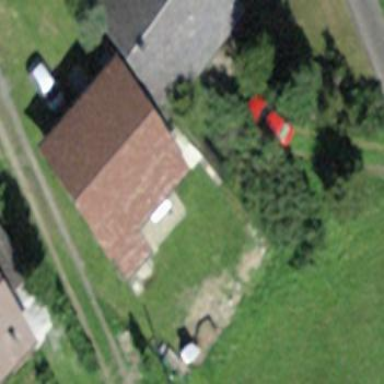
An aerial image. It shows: Detached building.